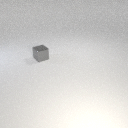
small gray metal cube